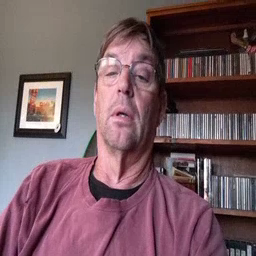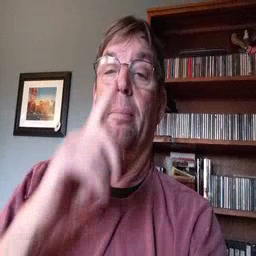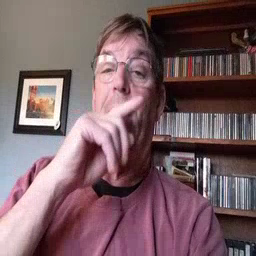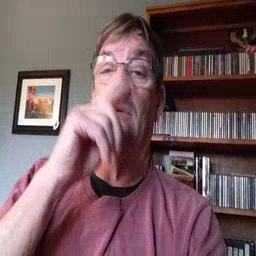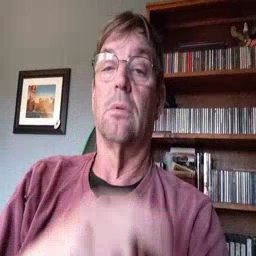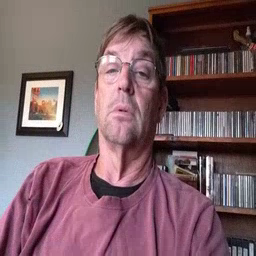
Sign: mouse